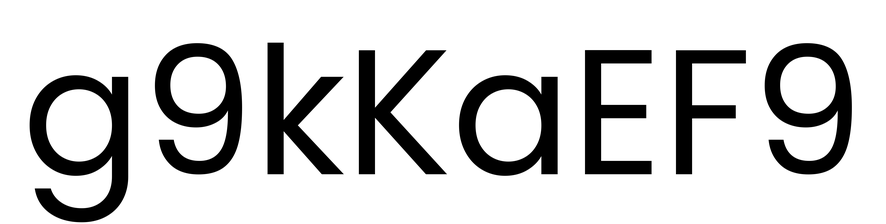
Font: Poppins-Regular